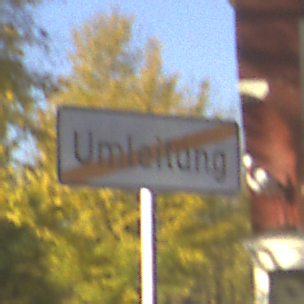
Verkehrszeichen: EndeDerUmleitungsankuendigung
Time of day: SunriseSunset
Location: Outdoor (Urban)
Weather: PartlyCloudy
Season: Autumn
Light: Natural